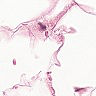
Metastatic tissue present: no